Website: macys
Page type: delivery-shipping
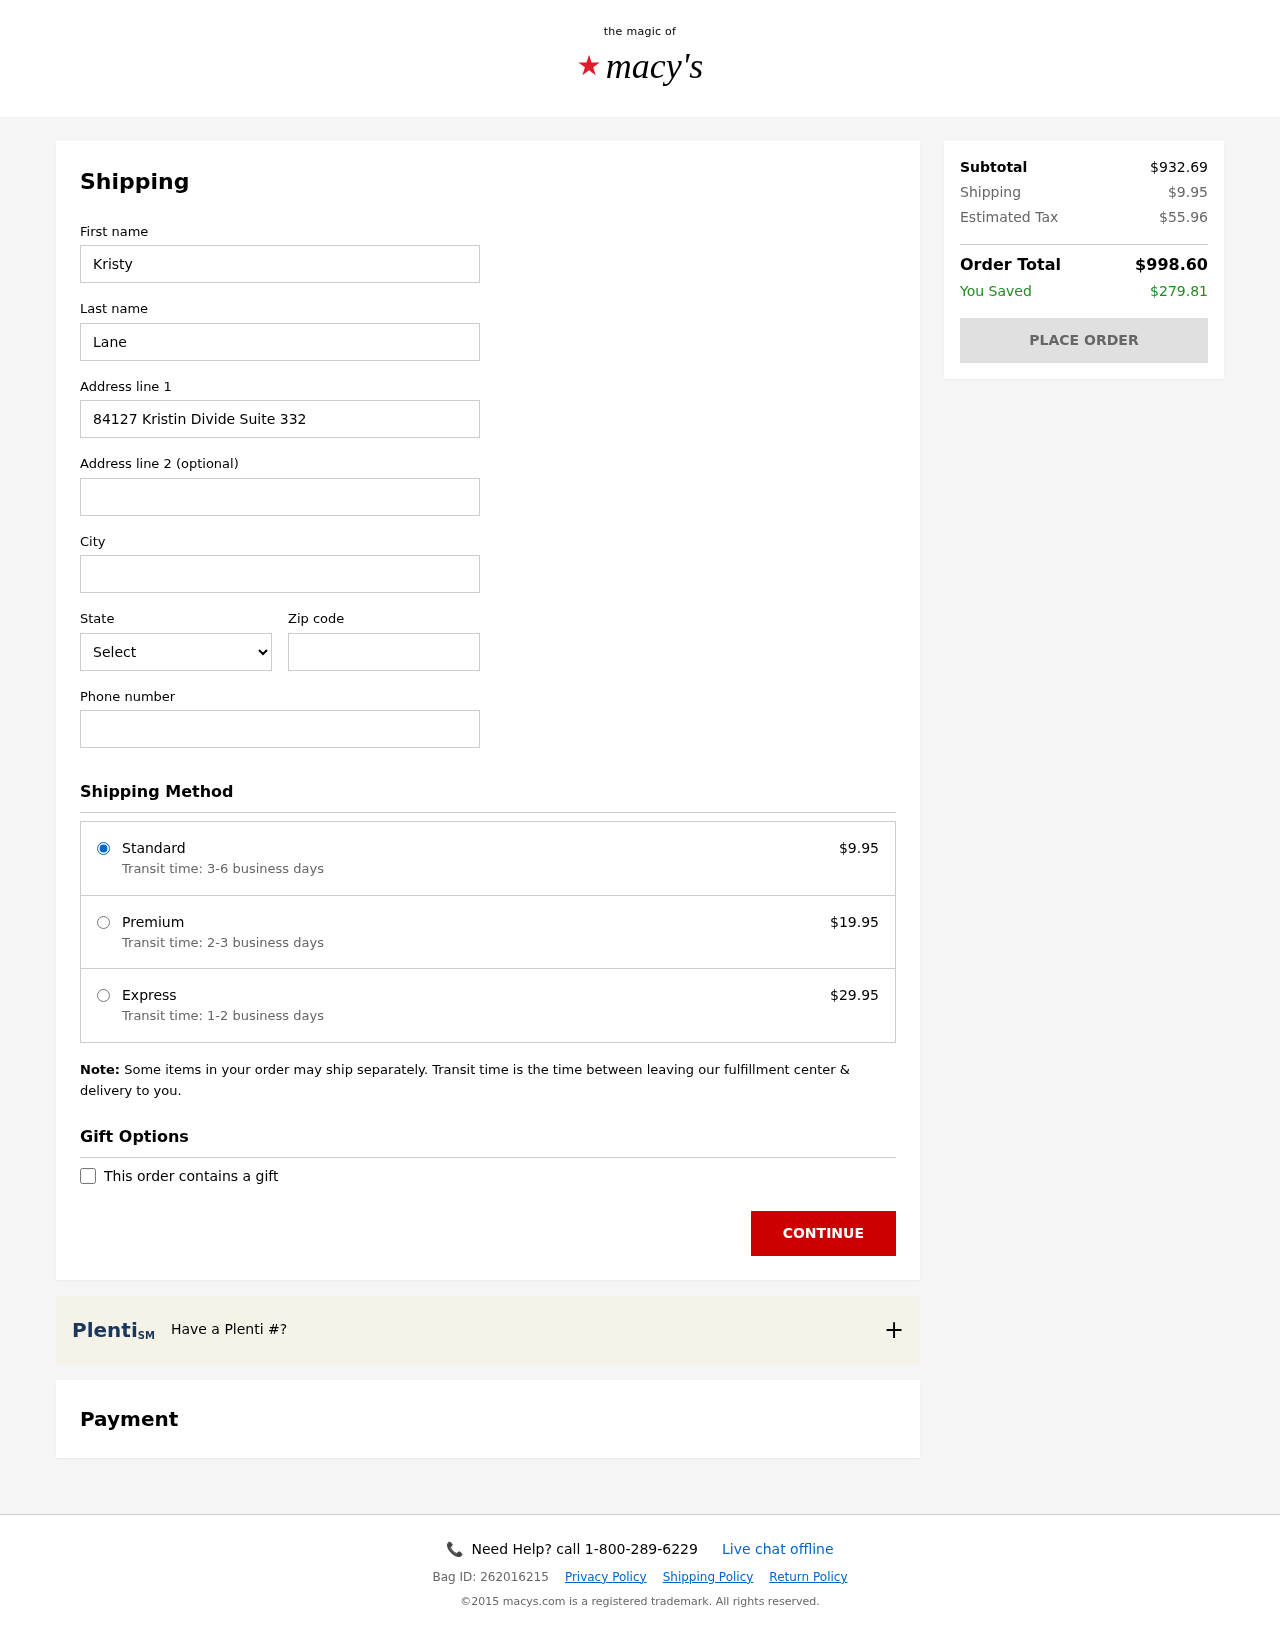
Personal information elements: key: PII_CITY
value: Abigailside
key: PII_FIRSTNAME
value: Kristy
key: PII_LASTNAME
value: Lane
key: PII_PHONE
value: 9619473074
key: PII_POSTCODE
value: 34586
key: PII_STATE_ABBR
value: NY
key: PII_STREET
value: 84127 Kristin Divide Suite 332
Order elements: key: ORDER_SHIPPING_COST
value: $9.95
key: ORDER_SHIPPING_PREMIUM
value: $19.95
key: ORDER_SHIPPING_EXPRESS
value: $29.95
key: ORDER_SUBTOTAL
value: $932.69
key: ORDER_TAX
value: $55.96
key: ORDER_TOTAL
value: $998.60
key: ORDER_SAVINGS
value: $279.81